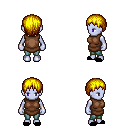
a pixel art fantasy rpg character, female body template, dark elf, purple skin, brown tunic, teal pants, blonde plain hairstyle, black slippers, four views (front, back, left, right), 2x2 character sprite sheet, small pixel art, hard edges, no anti-aliasing